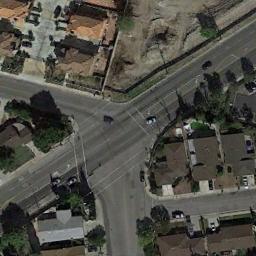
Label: intersection